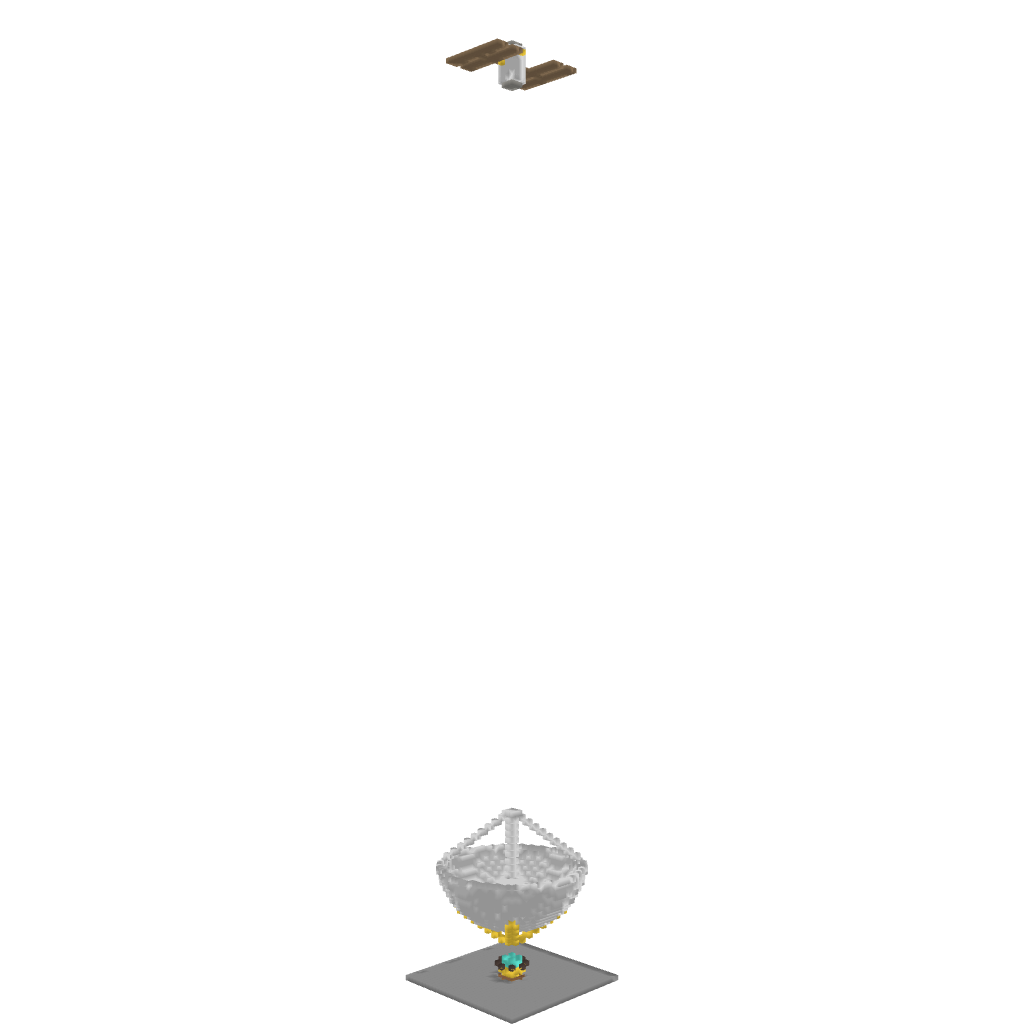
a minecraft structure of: Weather Control Satellite Dish